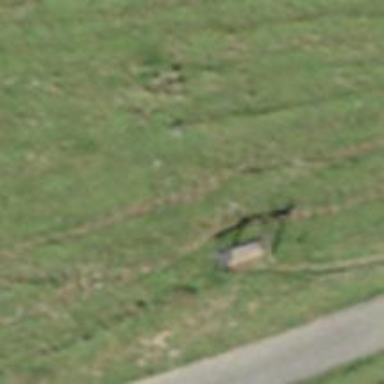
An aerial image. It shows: Bench.